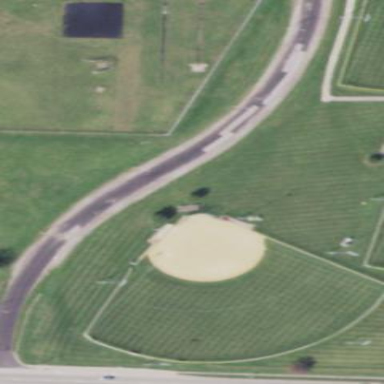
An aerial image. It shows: Baseball pitch for leisure land activities.